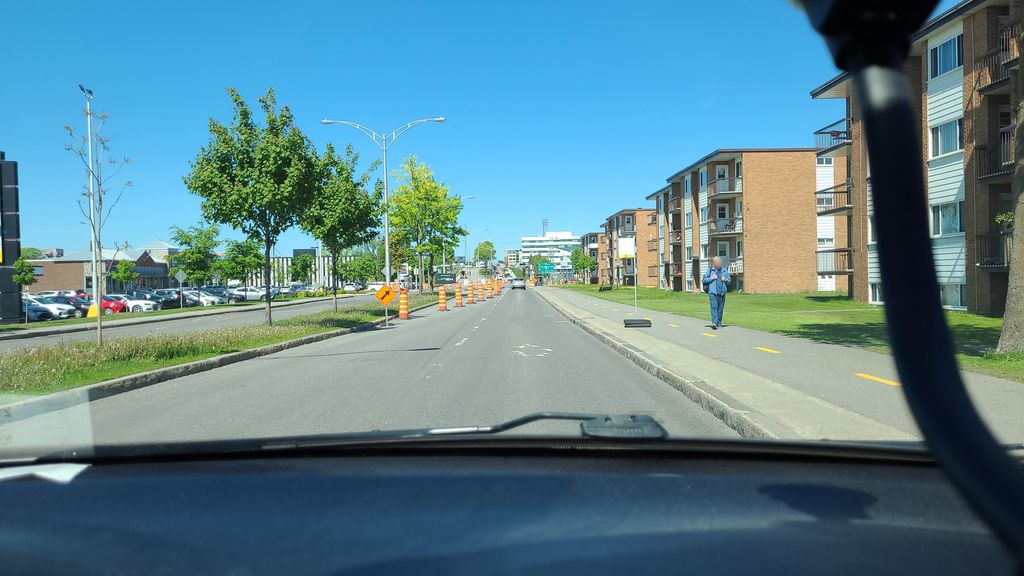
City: quebec_city